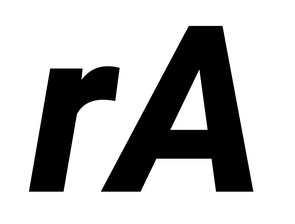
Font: Roboto-Italic_ExtraBold_Italic